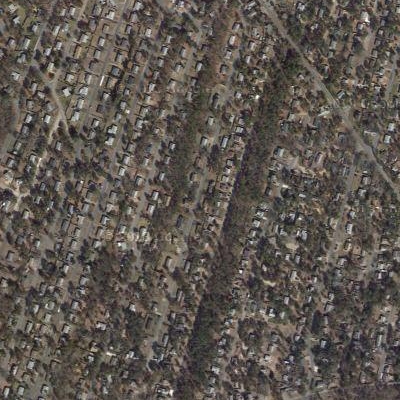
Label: Resident